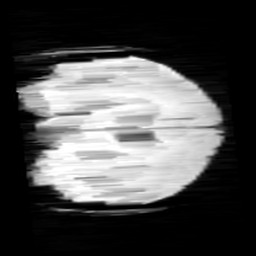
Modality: minIP
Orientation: coronal
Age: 11
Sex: female
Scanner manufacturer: siemens
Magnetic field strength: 3 T
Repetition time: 0.027 s
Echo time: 0.02 s